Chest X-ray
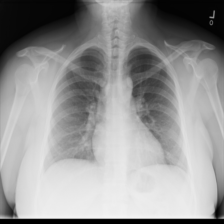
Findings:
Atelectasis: negative
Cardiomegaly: negative
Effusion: negative
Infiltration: negative
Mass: negative
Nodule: negative
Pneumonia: negative
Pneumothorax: negative
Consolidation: negative
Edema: negative
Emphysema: negative
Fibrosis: negative
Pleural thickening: negative
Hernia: negative